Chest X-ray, AP view. Patient: 50 years old, sex M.
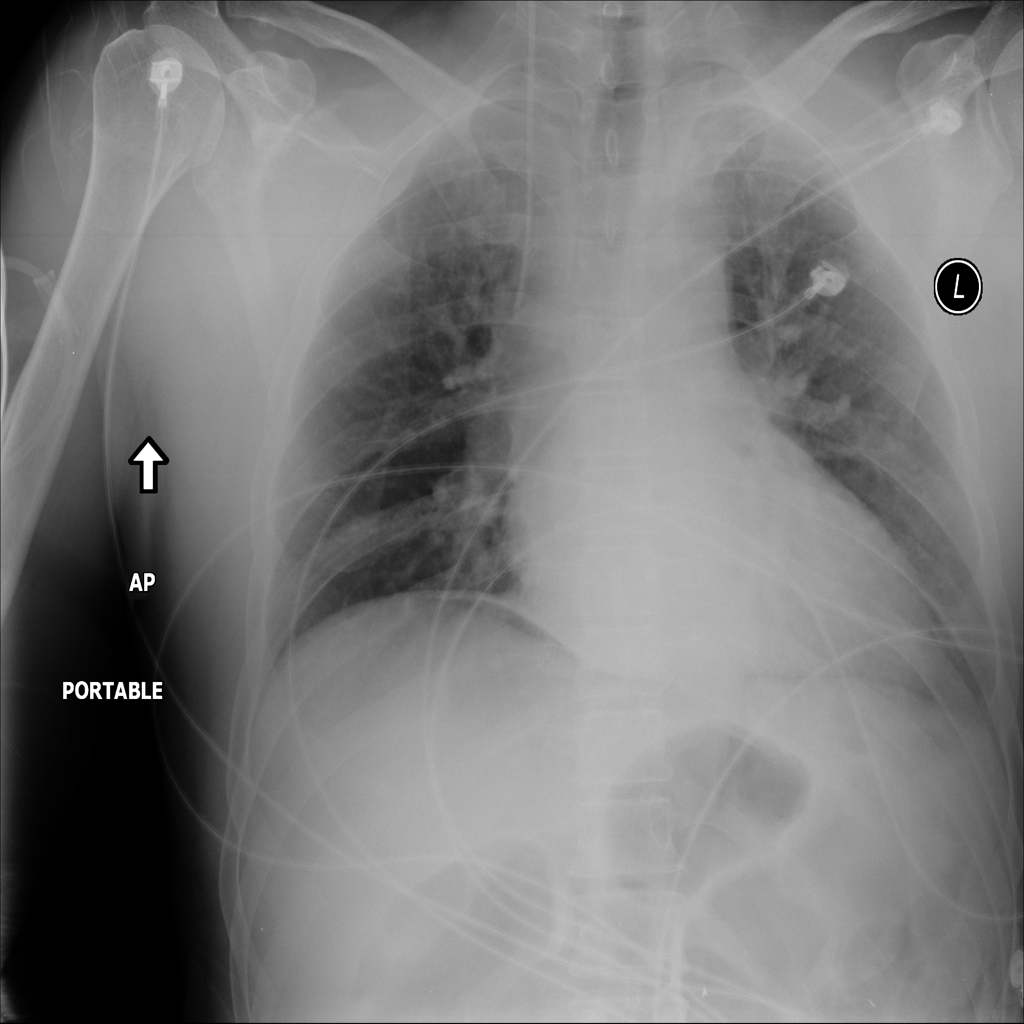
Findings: No Finding